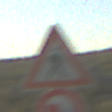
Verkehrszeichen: FussgaengerLinks
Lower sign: UeberholverbotKraftfahrzeuge
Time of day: SunriseSunset
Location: Outdoor (Nature)
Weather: PartlyCloudy
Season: NotSpecified
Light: Natural